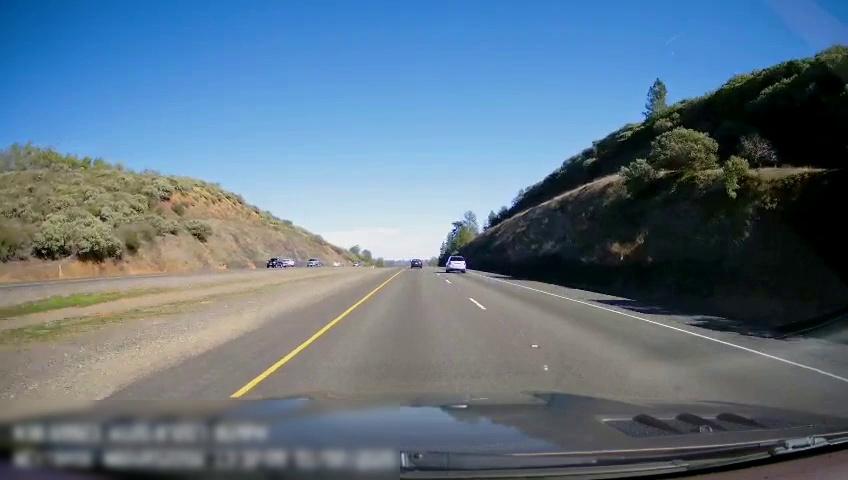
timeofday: Day
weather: Sunny
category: Drivable Space
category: Drivable Space
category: Vehicles | Truck
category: Vehicles | Truck
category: Vehicles | Truck
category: Vehicles | SUV
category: Vehicles | Car
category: Lanes | Current Lane
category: Lanes | Current Lane
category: Lanes | Alternate Lane